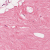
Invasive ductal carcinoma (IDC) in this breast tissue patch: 0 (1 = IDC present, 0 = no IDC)